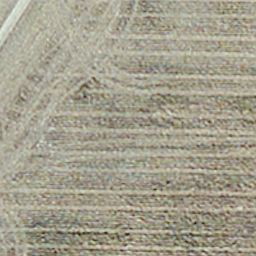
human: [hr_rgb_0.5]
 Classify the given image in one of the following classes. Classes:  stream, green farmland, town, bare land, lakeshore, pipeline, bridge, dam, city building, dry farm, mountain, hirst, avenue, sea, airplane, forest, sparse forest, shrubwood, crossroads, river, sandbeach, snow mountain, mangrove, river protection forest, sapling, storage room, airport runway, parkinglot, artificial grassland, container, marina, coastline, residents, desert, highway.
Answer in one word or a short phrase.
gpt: dry farm